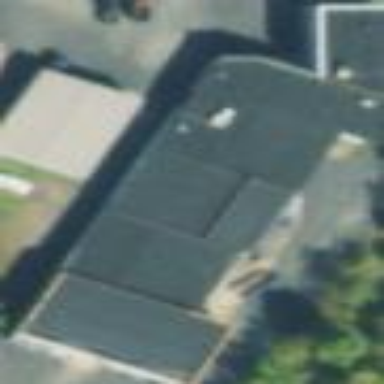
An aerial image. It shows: Warehouse.